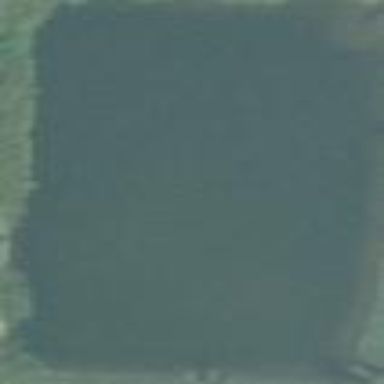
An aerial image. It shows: Reservoir of water.